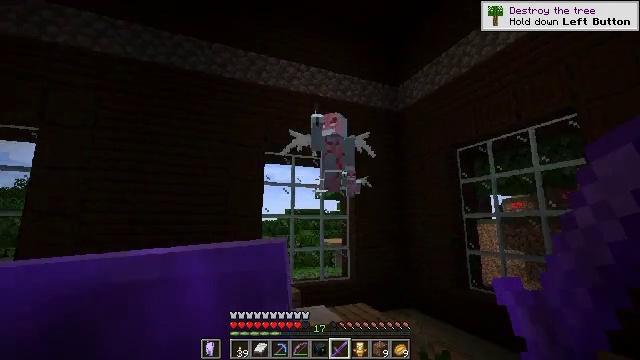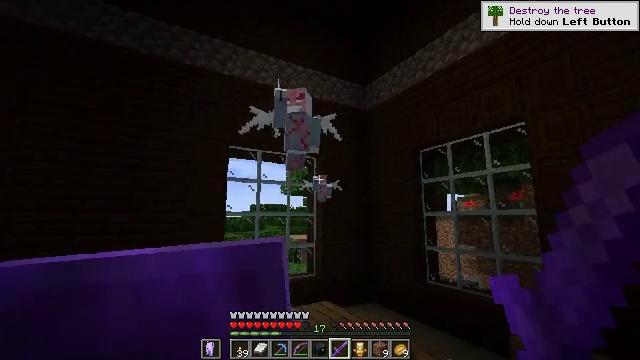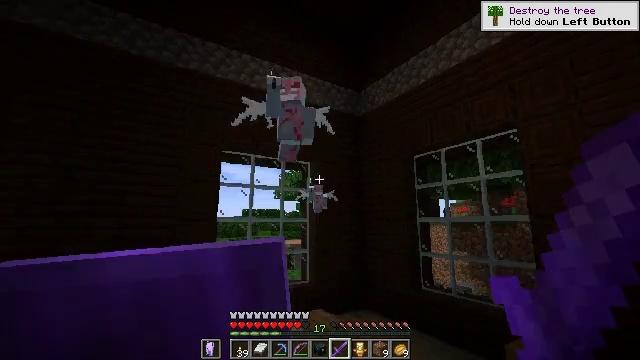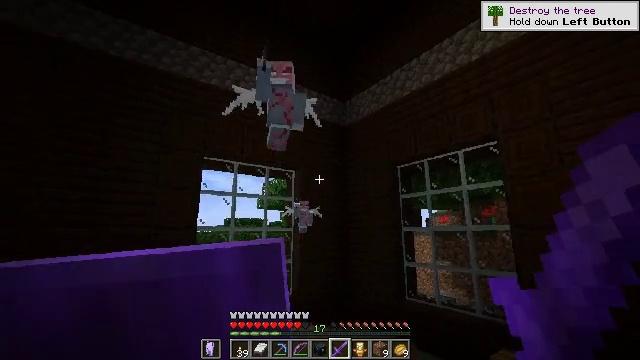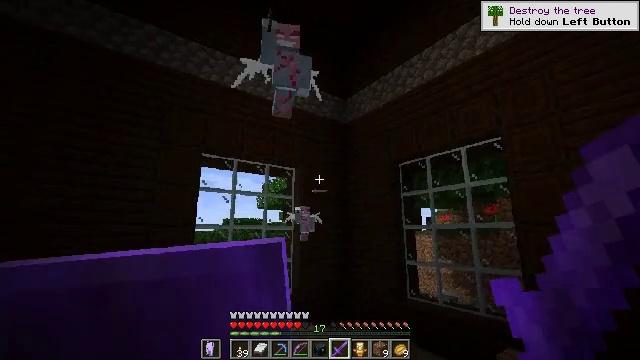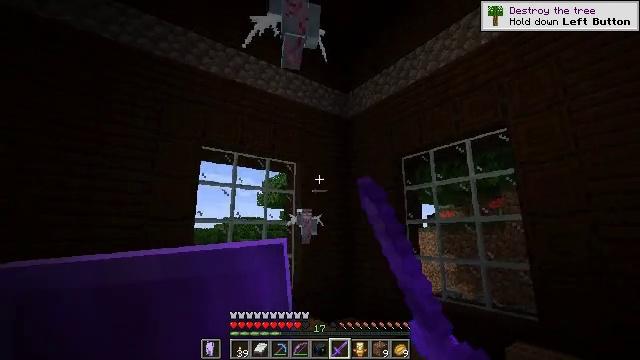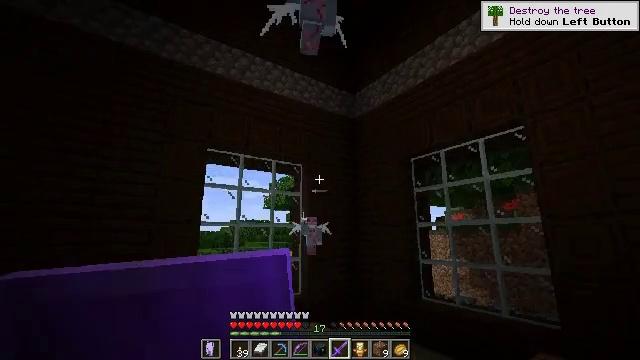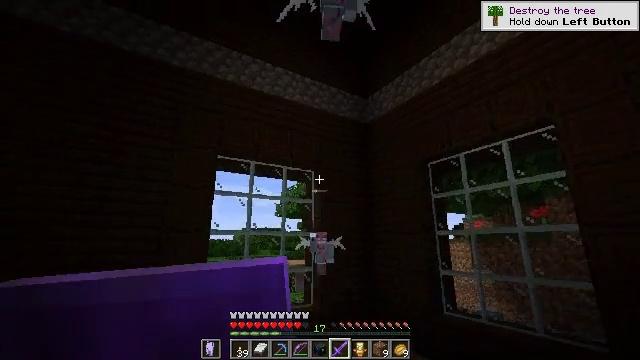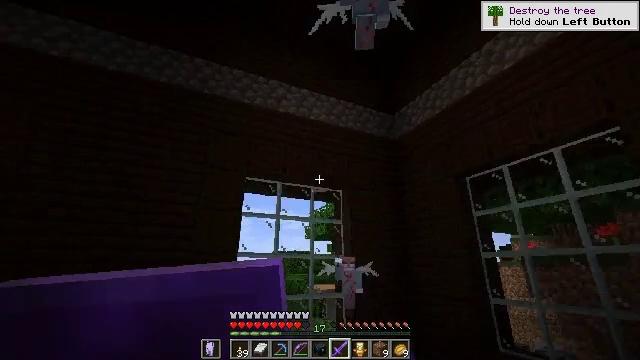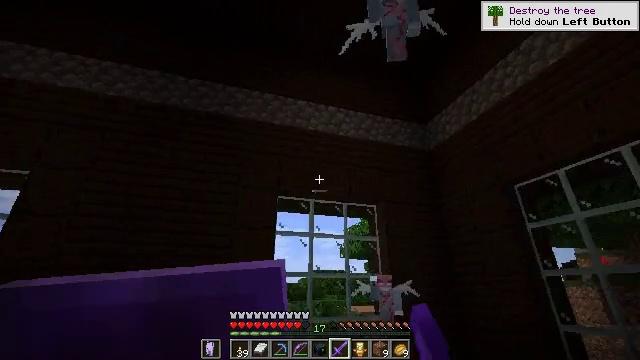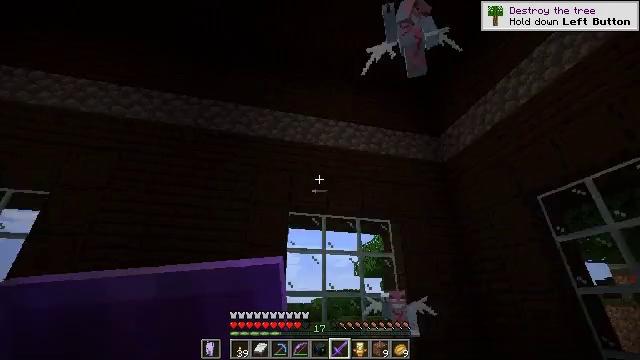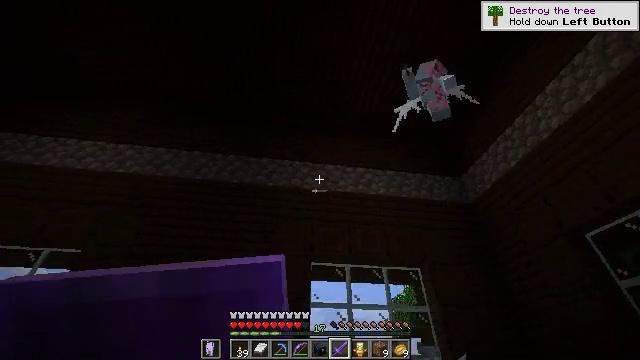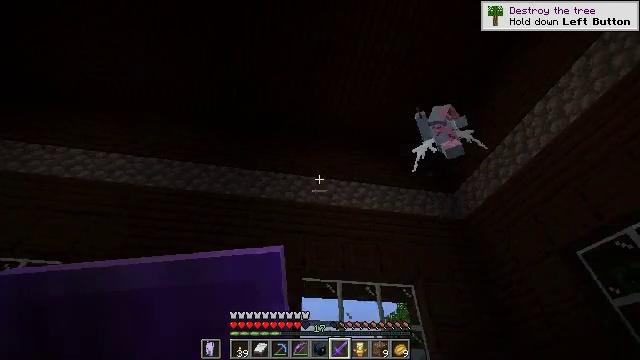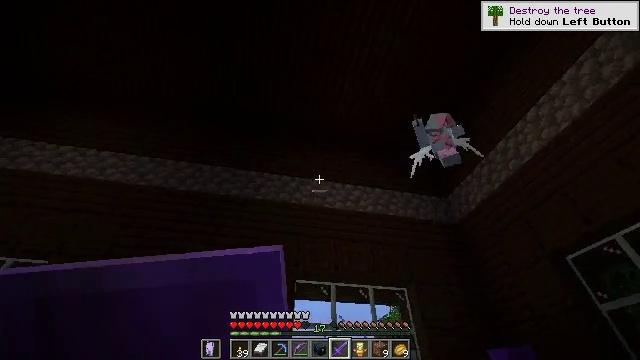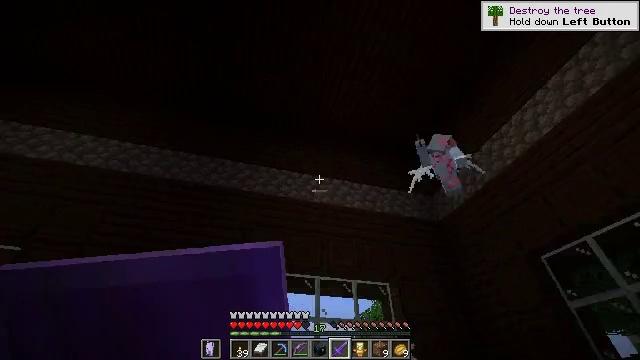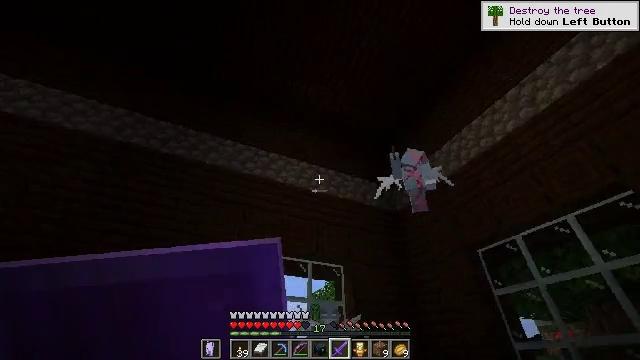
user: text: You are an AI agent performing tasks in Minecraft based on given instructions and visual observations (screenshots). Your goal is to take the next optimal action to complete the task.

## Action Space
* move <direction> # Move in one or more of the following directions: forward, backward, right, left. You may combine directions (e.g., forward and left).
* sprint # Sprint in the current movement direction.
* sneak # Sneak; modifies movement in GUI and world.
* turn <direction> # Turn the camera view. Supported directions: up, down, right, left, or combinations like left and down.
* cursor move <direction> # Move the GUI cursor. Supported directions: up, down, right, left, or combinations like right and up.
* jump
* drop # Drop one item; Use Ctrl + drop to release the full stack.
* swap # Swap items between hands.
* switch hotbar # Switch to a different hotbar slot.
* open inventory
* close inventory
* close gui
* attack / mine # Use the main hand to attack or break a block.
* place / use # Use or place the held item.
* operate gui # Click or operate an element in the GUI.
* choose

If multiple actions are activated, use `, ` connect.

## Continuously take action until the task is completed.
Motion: motion action
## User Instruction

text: Defeat the flying creature.
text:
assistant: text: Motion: move forward, turn right and down, jump
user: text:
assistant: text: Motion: move forward, turn right and up, jump
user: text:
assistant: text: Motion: move forward, turn right and up
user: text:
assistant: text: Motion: move forward, attack / mine
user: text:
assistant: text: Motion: move forward, attack / mine
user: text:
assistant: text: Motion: move forward, turn left, attack / mine
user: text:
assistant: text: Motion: move forward, turn left and up
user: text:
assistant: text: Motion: move forward, turn left and up, attack / mine
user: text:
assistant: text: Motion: turn left and up, attack / mine
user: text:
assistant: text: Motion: turn left and up, attack / mine
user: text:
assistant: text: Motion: turn left and up
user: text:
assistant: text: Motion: turn right and up, attack / mine
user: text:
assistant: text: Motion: turn right, attack / mine
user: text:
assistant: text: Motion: turn right and down, attack / mine
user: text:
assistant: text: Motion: turn right and down
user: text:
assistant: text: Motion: turn right and down, attack / mine
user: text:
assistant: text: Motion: turn right and down, attack / mine
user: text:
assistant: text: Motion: turn right and down, attack / mine
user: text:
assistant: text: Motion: turn right, attack / mine
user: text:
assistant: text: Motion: turn right, attack / mine
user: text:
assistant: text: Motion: attack / mine
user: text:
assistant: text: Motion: attack / mine
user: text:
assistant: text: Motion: turn down, attack / mine
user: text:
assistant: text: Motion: attack / mine
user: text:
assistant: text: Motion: turn down, attack / mine
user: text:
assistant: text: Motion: turn left and down, attack / mine
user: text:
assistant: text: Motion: turn left and down, attack / mine
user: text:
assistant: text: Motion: turn left and down
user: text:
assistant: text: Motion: turn down
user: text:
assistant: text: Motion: attack / mine